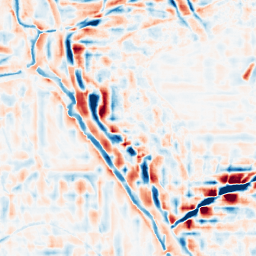
Category: wavelet
Decomposition family: wavelet_reverse_biorthogonal
Decomposition parameters: wavelet: rbio2.4
level: 4
Upsampling method: linear_exact
Upsampling parameters: scale: 2
Upsampling scale: 2